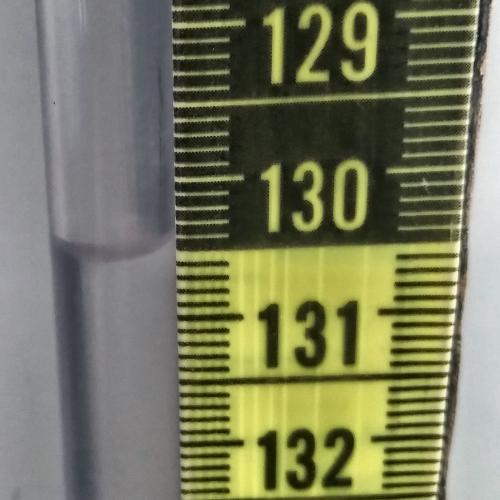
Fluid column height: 130.5 cm